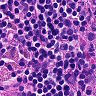
Metastatic tissue present: no